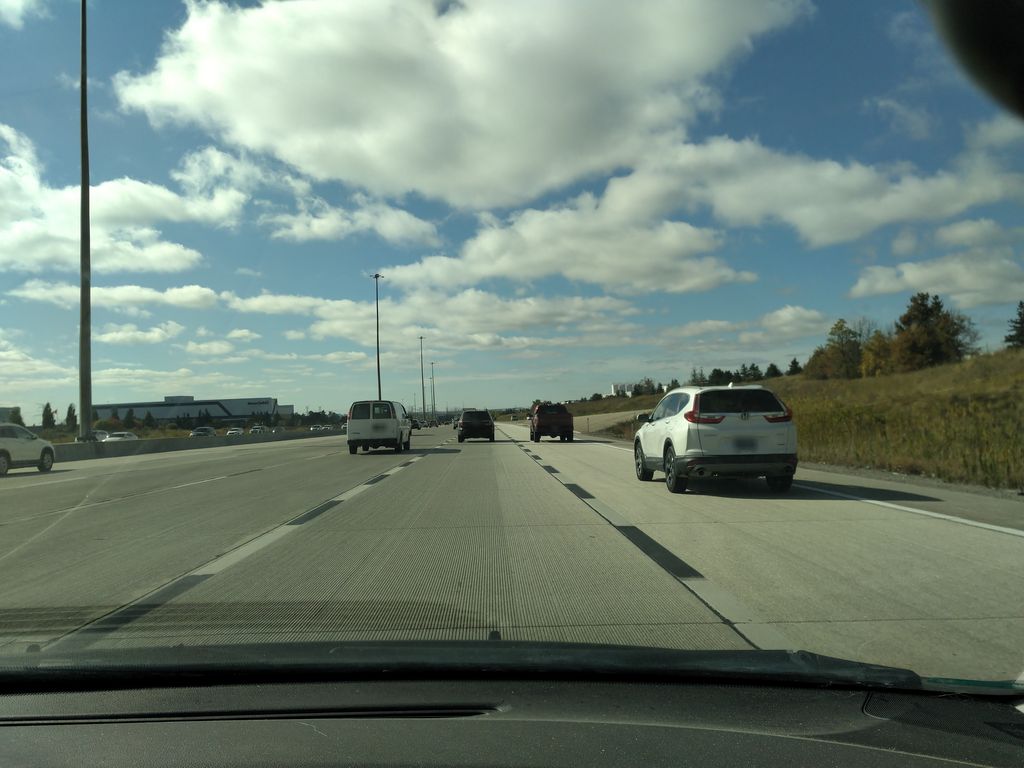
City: toronto